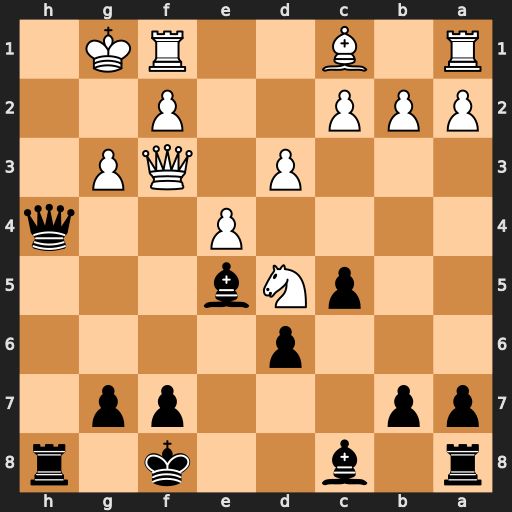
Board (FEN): r1b2k1r/pp3pp1/3p4/2pNb3/4P2q/3P1QP1/PPP2P2/R1B2RK1
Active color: b
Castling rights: -
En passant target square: -
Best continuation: Qh2#